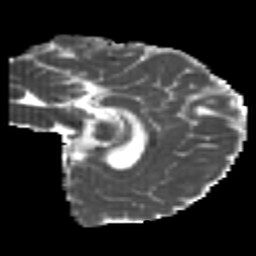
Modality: MD
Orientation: sagittal
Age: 24
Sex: female
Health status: healthy
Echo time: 0.074 s